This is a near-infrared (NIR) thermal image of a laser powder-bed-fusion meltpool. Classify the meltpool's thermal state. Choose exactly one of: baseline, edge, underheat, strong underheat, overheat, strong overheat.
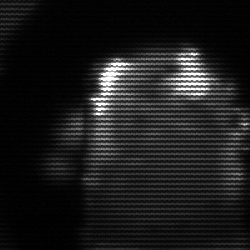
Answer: baseline